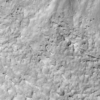
Label: not_dusty